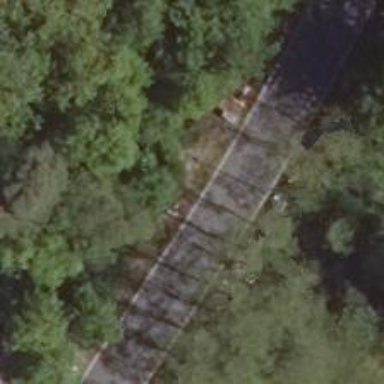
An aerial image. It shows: Asphalt road designated for service vehicles.